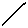
Label: line